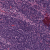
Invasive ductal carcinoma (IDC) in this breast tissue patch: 0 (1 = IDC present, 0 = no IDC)